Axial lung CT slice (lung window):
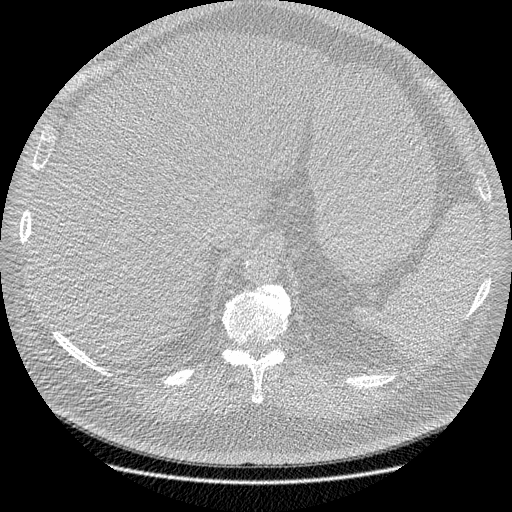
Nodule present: no